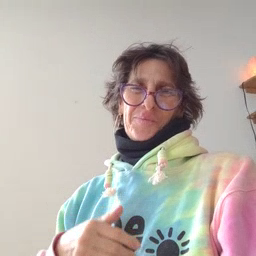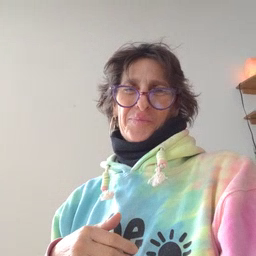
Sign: room